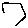
Label: hexagon